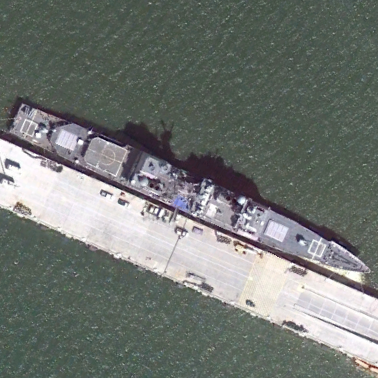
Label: cruiser